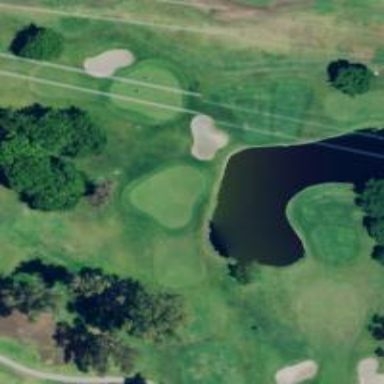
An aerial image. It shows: Golf hole.